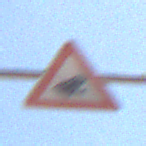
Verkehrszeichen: AmphibienwanderungLinks
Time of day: Midday
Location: Outdoor (Nature)
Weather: Clear
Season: NotSpecified
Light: Natural